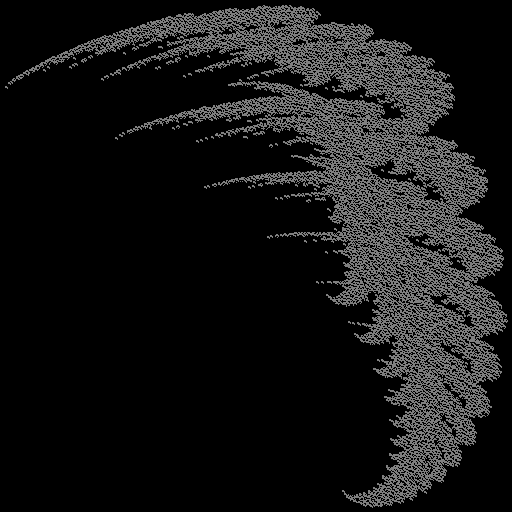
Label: snowdrift